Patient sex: M
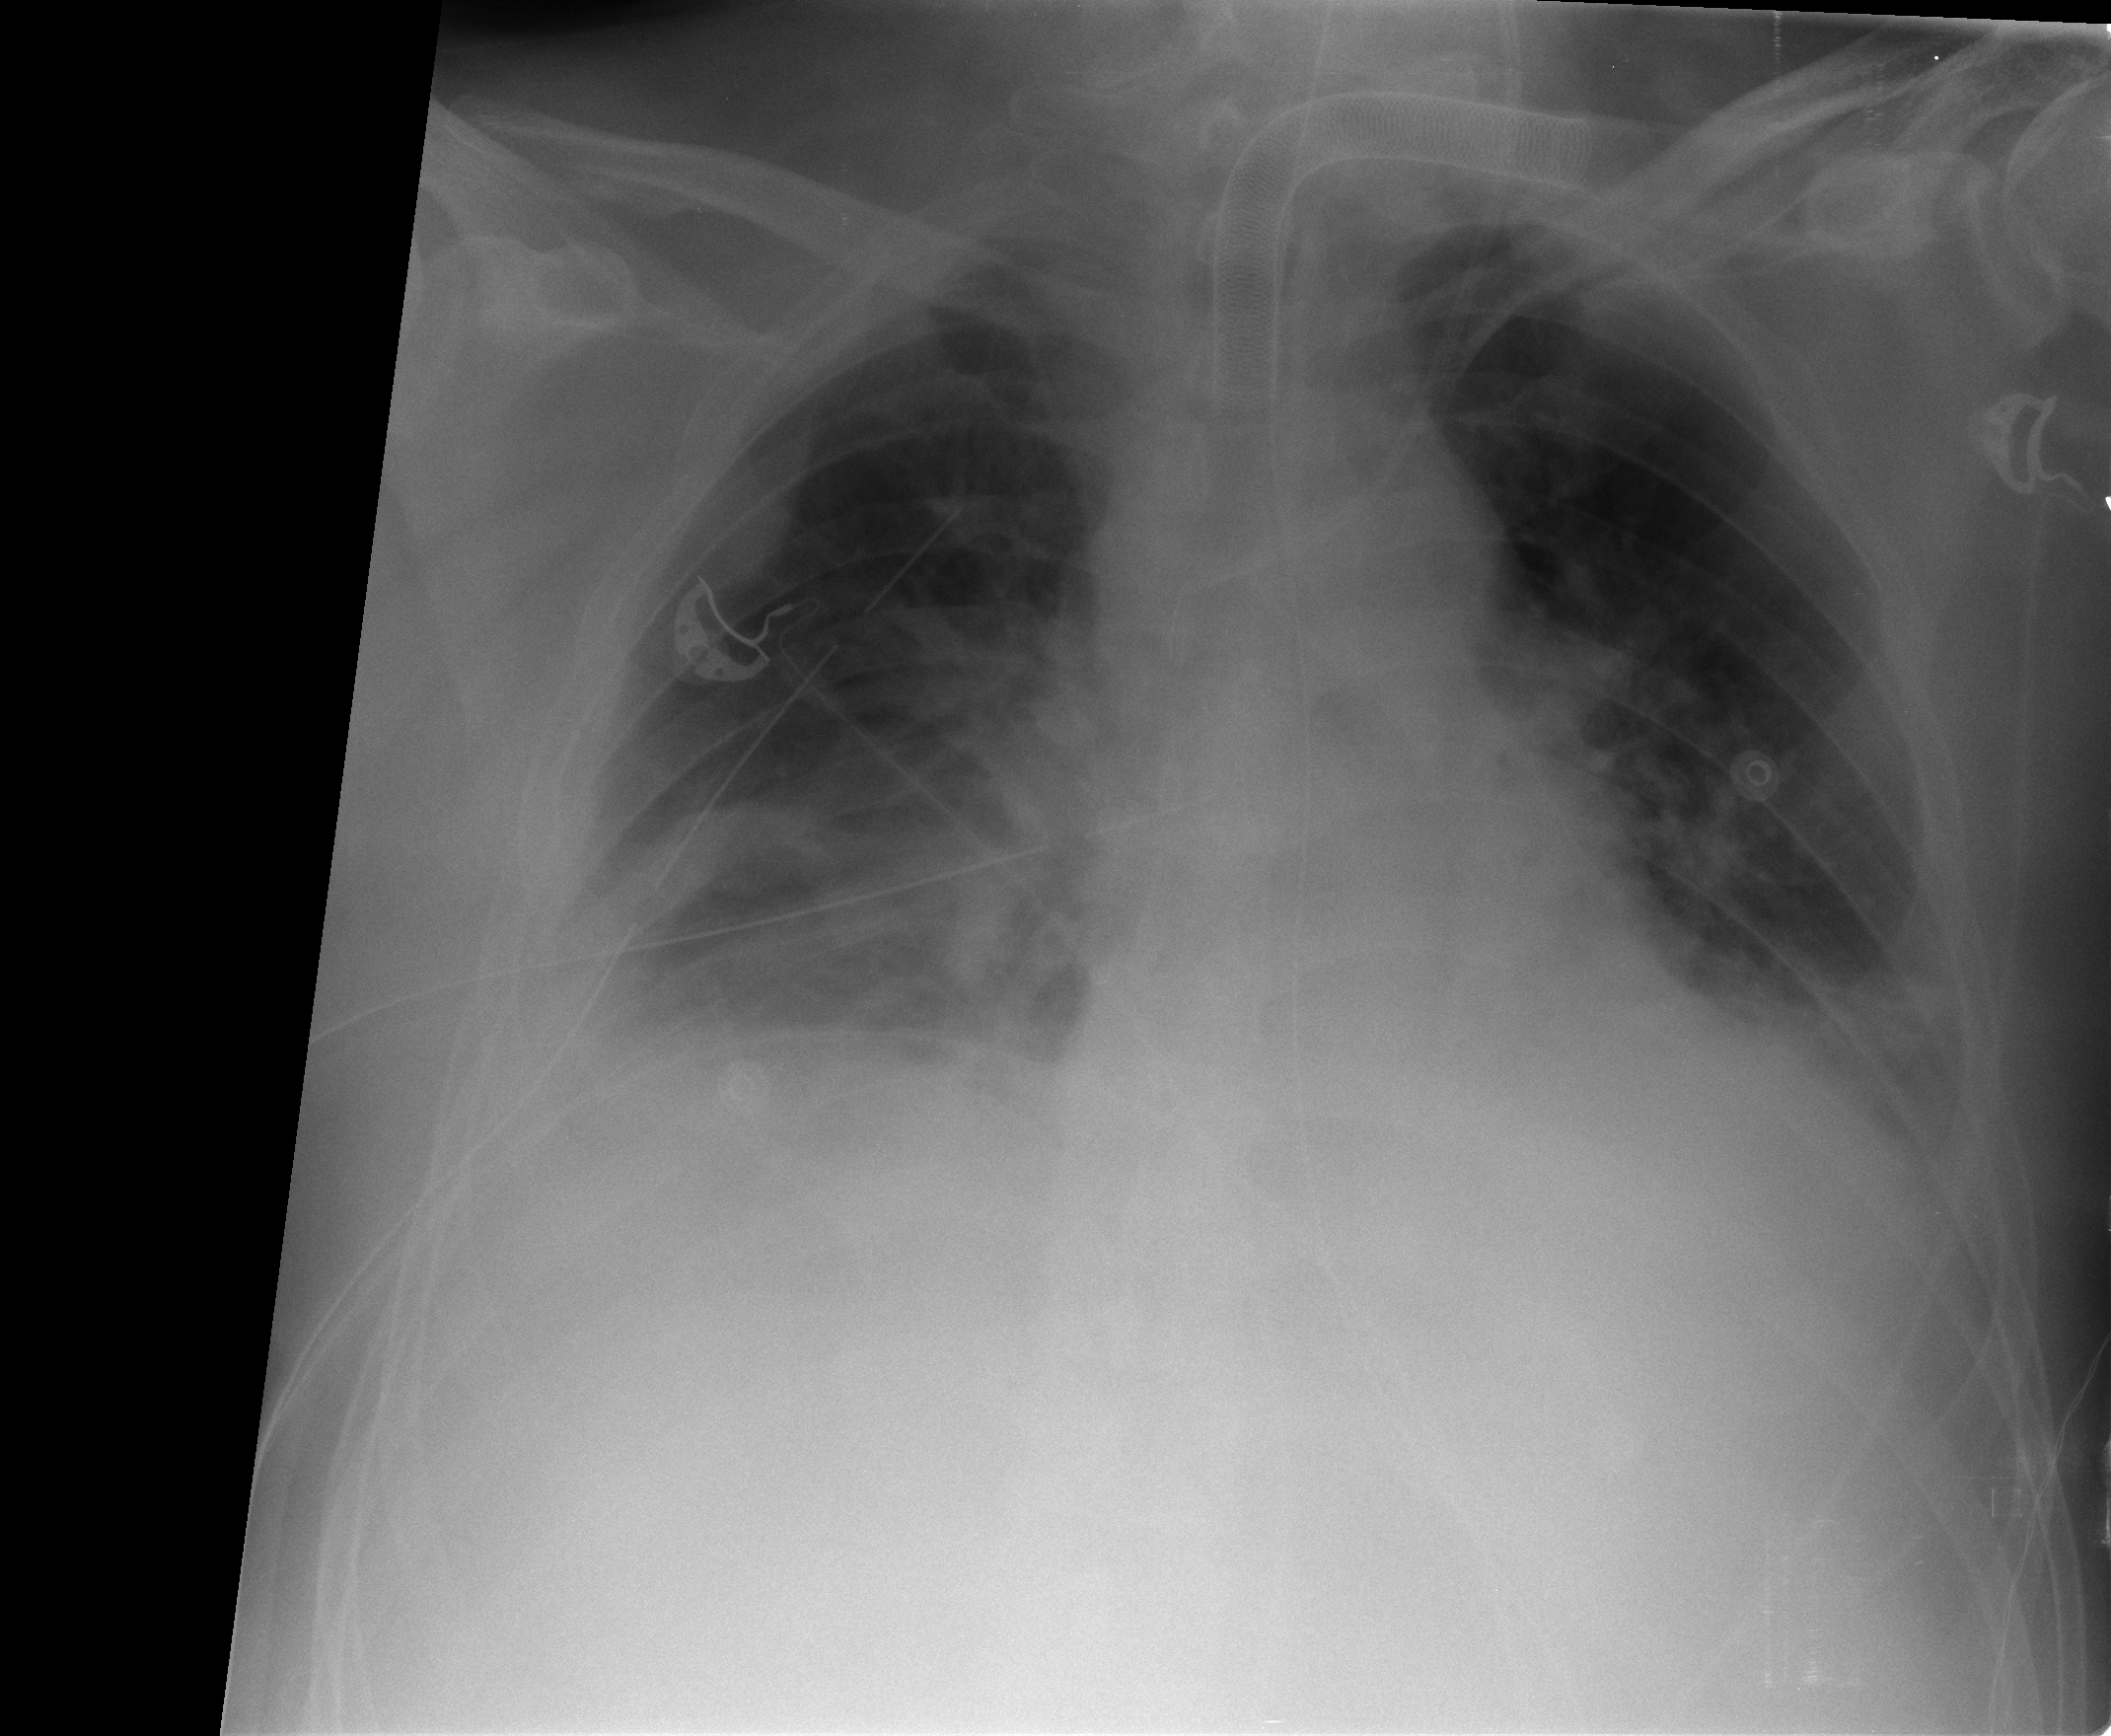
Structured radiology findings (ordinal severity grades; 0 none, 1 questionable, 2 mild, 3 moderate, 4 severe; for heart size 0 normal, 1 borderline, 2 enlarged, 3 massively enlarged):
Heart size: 1
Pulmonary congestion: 2
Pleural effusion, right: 2
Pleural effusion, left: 2
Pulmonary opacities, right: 2
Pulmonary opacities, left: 1
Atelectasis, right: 3
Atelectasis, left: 2